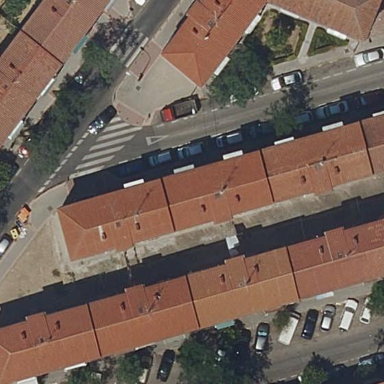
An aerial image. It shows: Sidewalk.